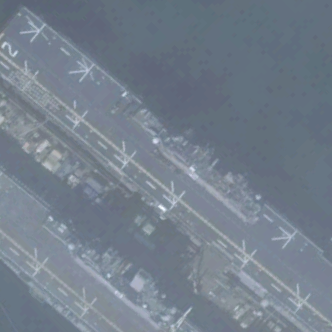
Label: assault